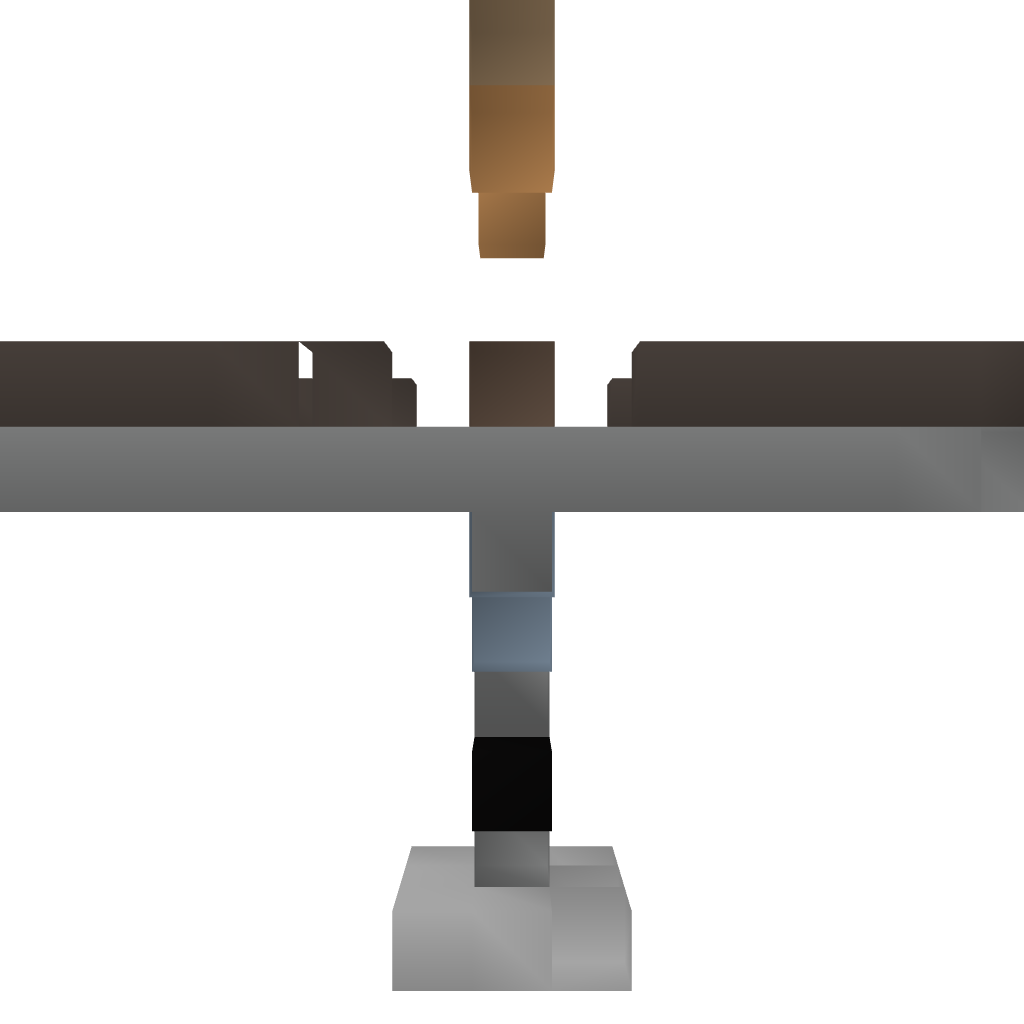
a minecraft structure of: Raised Railway